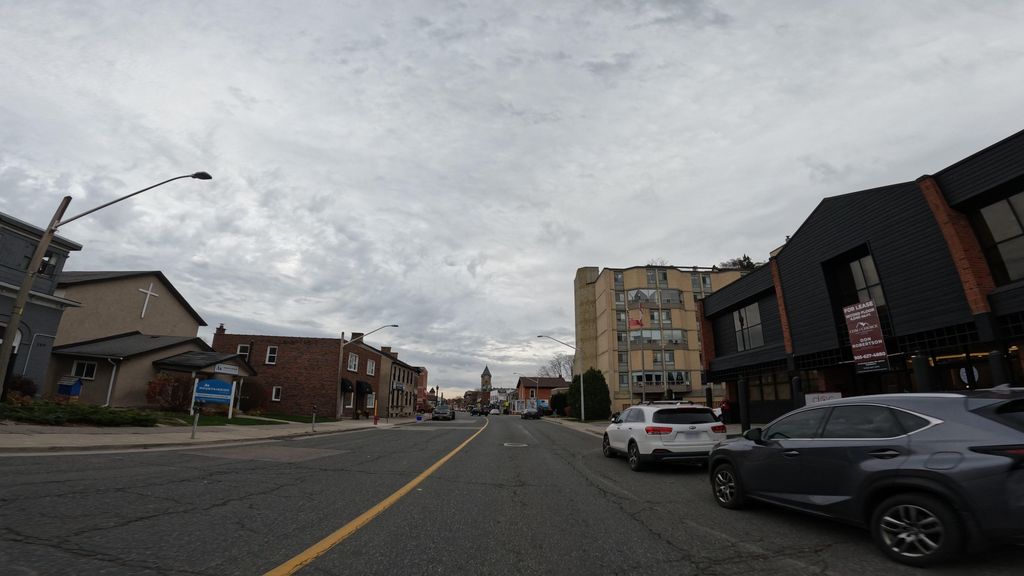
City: hamilton